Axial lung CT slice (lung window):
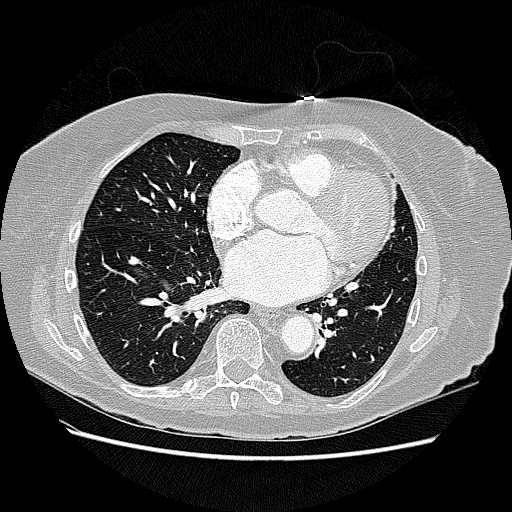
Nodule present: no